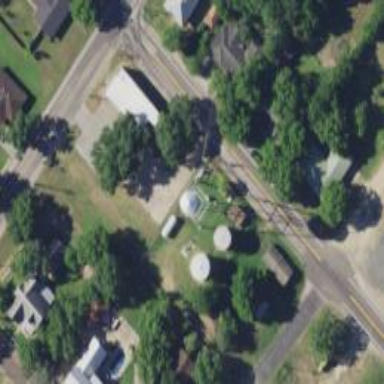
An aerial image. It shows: Water tower that is man-made.